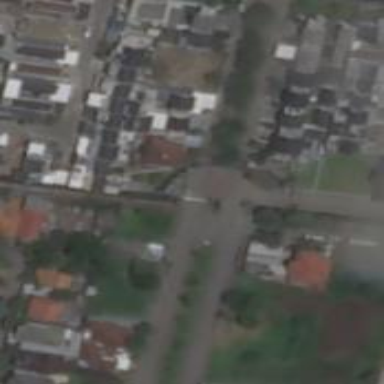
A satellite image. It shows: Residential road with bridge.